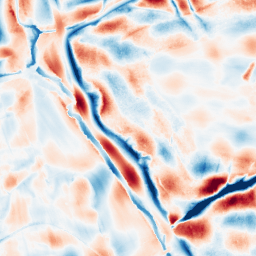
Category: wavelet
Decomposition family: wavelet_dwt
Decomposition parameters: wavelet: db8
level: 5
Upsampling method: bicubic_3x
Upsampling parameters: scale: 3
Upsampling scale: 3